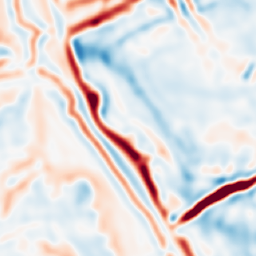
Category: multiscale
Decomposition family: log
Decomposition parameters: sigma: 5
Upsampling method: nearest
Upsampling parameters: scale: 2
Upsampling scale: 2